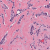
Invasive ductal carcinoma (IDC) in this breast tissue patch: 1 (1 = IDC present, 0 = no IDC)